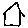
Label: house